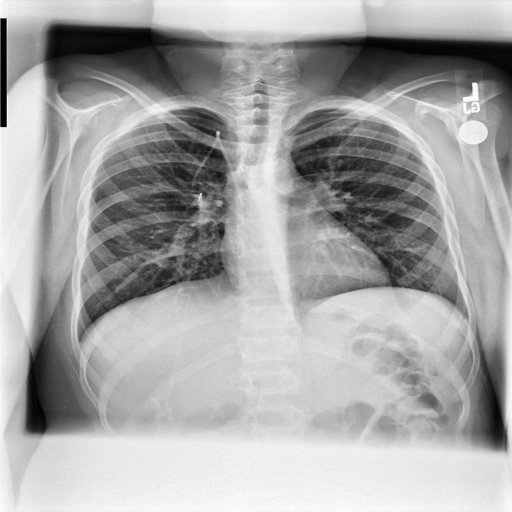
Finding: NORMAL